Question: I'm having trouble with a LINQ to XML query in Visual Studio 2015 C#.net. I'm writing a console application. In the spirit of transparency, I am new to all of the above, so I may have a simple error that needs to be pointed out. I've spent several hours reading examples to get this far.
XML data set:
'''
<inv-balance>
<item ccard-charge-percent="3.8" color-code="51" description="g200 BLACK XL" gtin="00821780001021" price="$2.83" size-code="6" special-expiry="04/23/17" special-price="$1.97" style-code="g200">
<whse code="CC">69666</whse>
<whse code="KC">30613</whse>
<whse code="GD">63661</whse>
<whse code="PH">98920</whse>
<whse code="TD">54505</whse>
<whse code="FO">36127</whse>
<whse code="MA">88852</whse>
<whse code="CD">19212</whse>
<whse code="CN">62769</whse>
<whse code="WA">15232</whse>
<whse code="D4">0</whse>
<whse code="DB">0</whse>
<whse code="DD">0</whse>
<whse code="DL">0</whse>
<whse code="DR">0</whse>
<whse code="DU">0</whse>
<whse code="DP">0</whse>
<whse code="D2">0</whse>
<whse code="DT">0</whse>
<whse code="DK">0</whse>
<whse code="DO">0</whse>
<whse code="NC">0</whse>
<whse code="DZ">0</whse>
<whse code="DS">0</whse>
<whse code="DI">0</whse>
<whse code="DQ">0</whse>
<whse code="D1">0</whse>
<whse code="DE">0</whse>
<whse code="DV">0</whse>
<whse code="DN">0</whse>
<whse code="D8">0</whse>
</item>
</inv-balance>
'''
My code:
'''
XDocument rawxml = XDocument.Load(url);
var things = from r in rawxml.Descendants("inv-balance")
select new
{
price = r.Element("item").Attribute("price"),
saleprice = (string)r.Element("item").Attribute("special-price") ?? "none",
expdate = (string)r.Element("item").Attribute("special-expiry") ?? "none"
};
var inv = (from whinv in rawxml.Descendants("item")
select new
{
whse = whinv.Element("whse").Attribute("code").Value,
qty = whinv.Element("whse").Value
}).ToList();
foreach (var r in things)
{
Console.WriteLine("Regular Price: " + r.price);
if (r.saleprice != "none")
Console.WriteLine("Sale Price: " + r.saleprice + " On sale through " + r.expdate);
Console.WriteLine("Inventory Available:");
foreach (var whinv in inv)
{
Console.WriteLine("Location: " + whinv.whse + " | " + whinv.qty);
}
}
'''
This image is the result

What I want to do is retrieve the inventory from all of the warehouses.... preferably CC, KC, GD, PH, TD, FO, MA, CD , CN, WA the others never will have inventory.
Right now it's only pulling the first warehouse code. I've tried filtering by the attribue with no dice. The XML is not malformed, my paste in here is wierd for some reason... it should be whse code="xx".
I'd appreciate any suggestions on what I'm doing wrong. My eventual goal will be to write this to a database, but for now I'm stepping through being able to display the data.
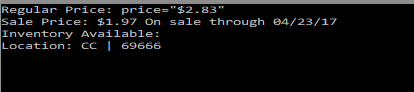
Answer: '''
var codes = new List<string> { "CC", "KC", "GD", "PH", "TD", "FO", "MA", "CD", "CN", "WA" };
var inv = (from whinv in rawxml.Descendants("item").Elements("whse")
where codes.Contains(whinv.Attribute("code").Value)
select new
{
whse = whinv.Attribute("code").Value,
qty = whinv.Value
}).ToList();
'''